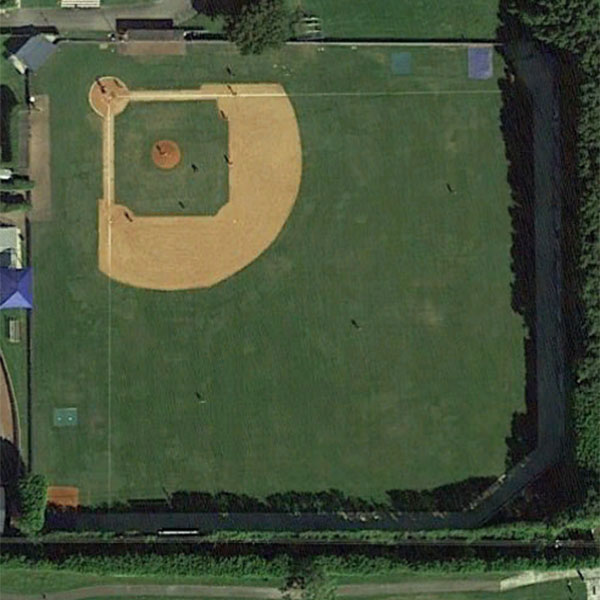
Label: BaseballField